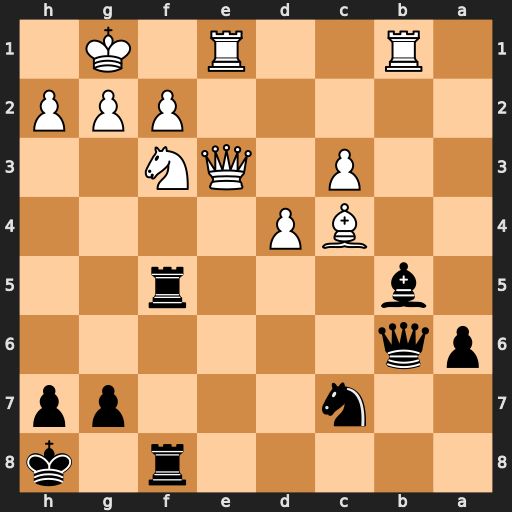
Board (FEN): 5r1k/2n3pp/pq6/1b3r2/2BP4/2P1QN2/5PPP/1R2R1K1
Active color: b
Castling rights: -
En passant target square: -
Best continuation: Rxf3 gxf3 Qg6+ Kh1 Bxc4